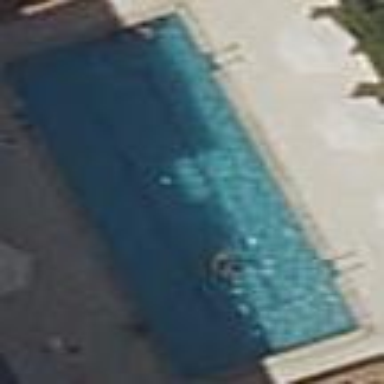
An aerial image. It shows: Swimming pool area designated for leisure and sport.